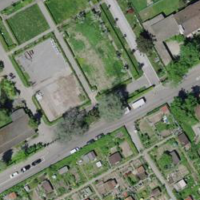
EUNIS habitat code: 53
Species observed at this site:
Stachys sylvatica